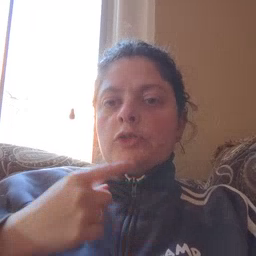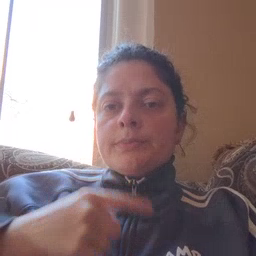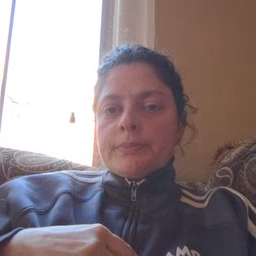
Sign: chin